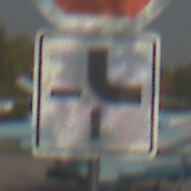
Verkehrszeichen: VerlaufVorfahrtsstrasse4
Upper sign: Stop
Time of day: MorningAfternoon
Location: Outdoor (Special)
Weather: Clear
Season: NotSpecified
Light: Natural